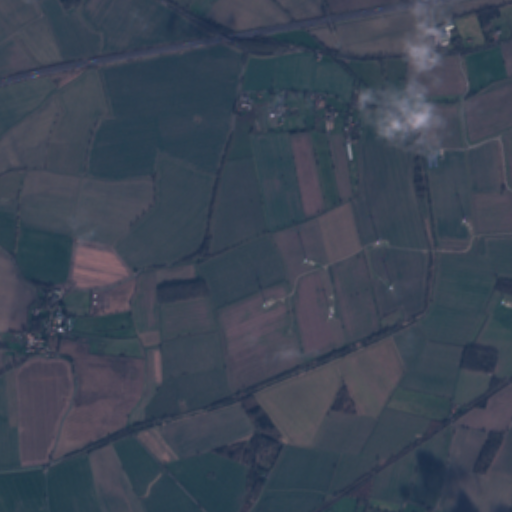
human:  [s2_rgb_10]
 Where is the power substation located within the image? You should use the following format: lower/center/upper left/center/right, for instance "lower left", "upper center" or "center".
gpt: The power substation is located in the upper right of the image.
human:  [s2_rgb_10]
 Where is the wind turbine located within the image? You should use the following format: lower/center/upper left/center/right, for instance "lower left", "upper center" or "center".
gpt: The wind turbine is located in the center right of the image.
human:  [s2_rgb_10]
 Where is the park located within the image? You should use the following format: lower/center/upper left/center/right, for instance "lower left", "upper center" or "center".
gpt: There is no park in the image.